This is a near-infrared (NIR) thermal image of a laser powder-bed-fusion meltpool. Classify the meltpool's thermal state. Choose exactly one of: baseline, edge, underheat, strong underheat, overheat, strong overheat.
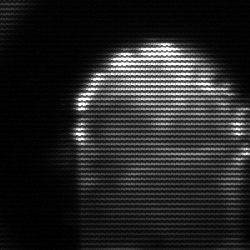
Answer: baseline